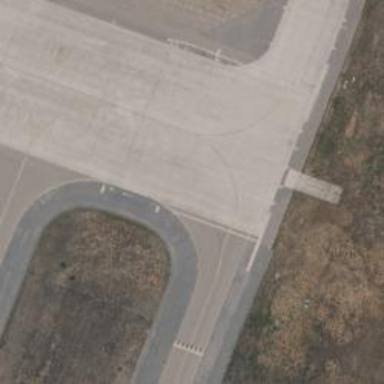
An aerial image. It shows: Image of taxiway at airport.